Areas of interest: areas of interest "Xiyan SPACE · Yisfu Grand Theater"
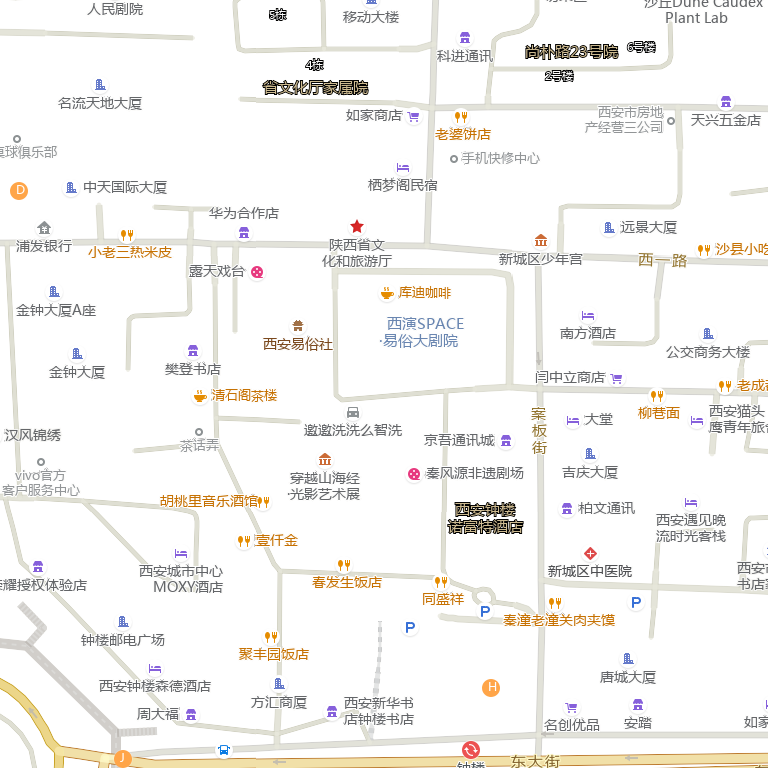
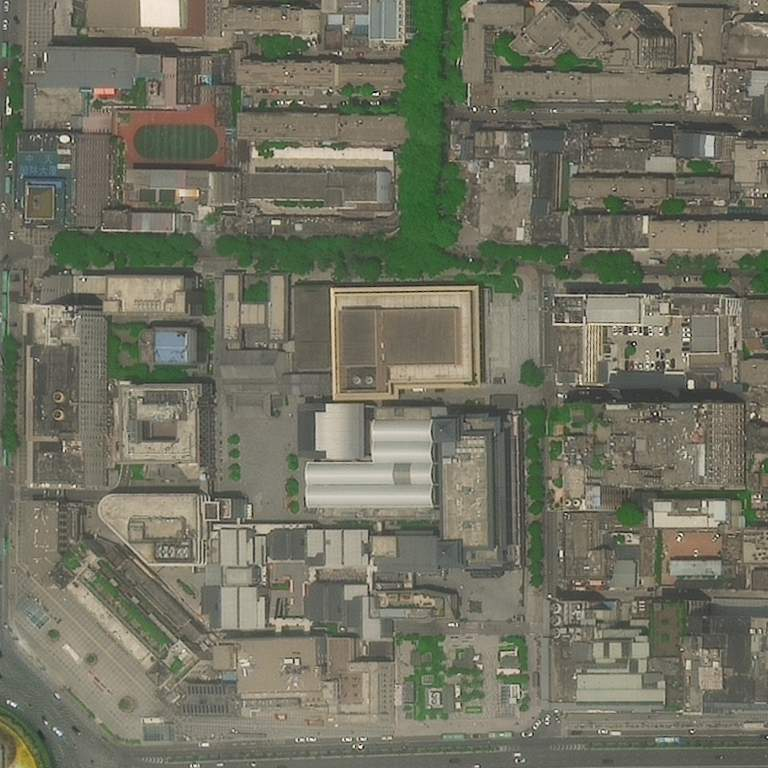